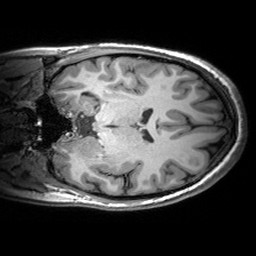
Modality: T1w
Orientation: coronal
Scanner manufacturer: siemens
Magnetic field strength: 3 T
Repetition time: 2.53 s
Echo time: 0.00299 s